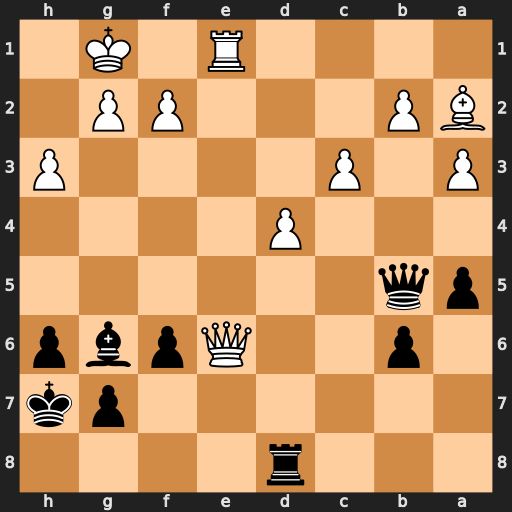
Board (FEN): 3r4/6pk/1p2Qpbp/pq6/3P4/P1P4P/BP3PP1/4R1K1
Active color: b
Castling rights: -
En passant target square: -
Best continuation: Re8 Qxe8 Bxe8